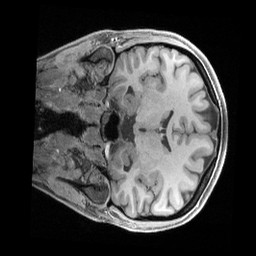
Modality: T1w
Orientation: coronal
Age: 22
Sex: female
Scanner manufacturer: siemens
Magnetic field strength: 3 T
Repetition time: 2.4 s
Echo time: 0.00241 s